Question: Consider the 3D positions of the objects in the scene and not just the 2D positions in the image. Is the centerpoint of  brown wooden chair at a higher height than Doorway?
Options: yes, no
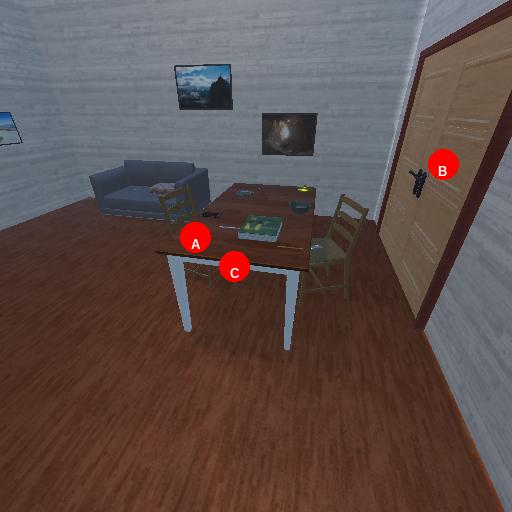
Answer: yes